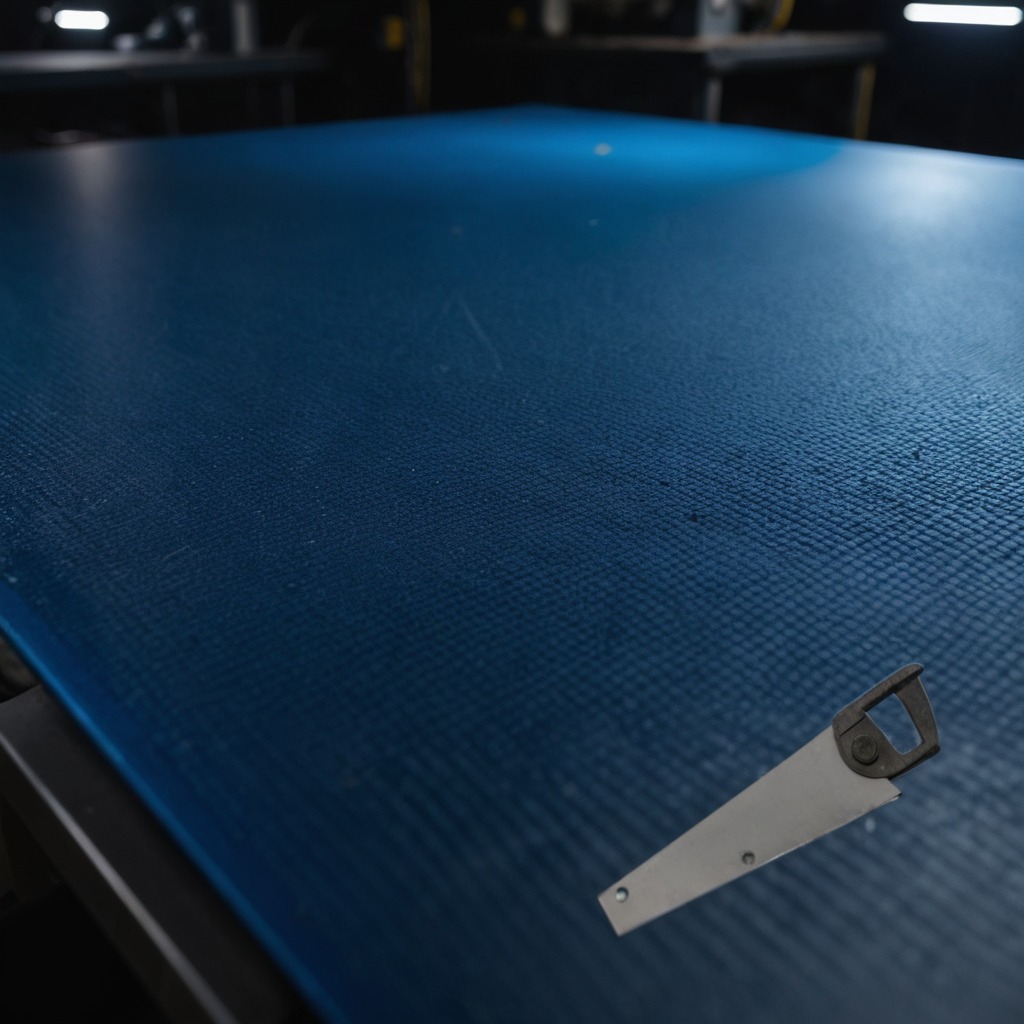
A metal saw lies on a clean granite tabletop inside a workshop at night dim ambient light soft shadows worn but beneath the mat